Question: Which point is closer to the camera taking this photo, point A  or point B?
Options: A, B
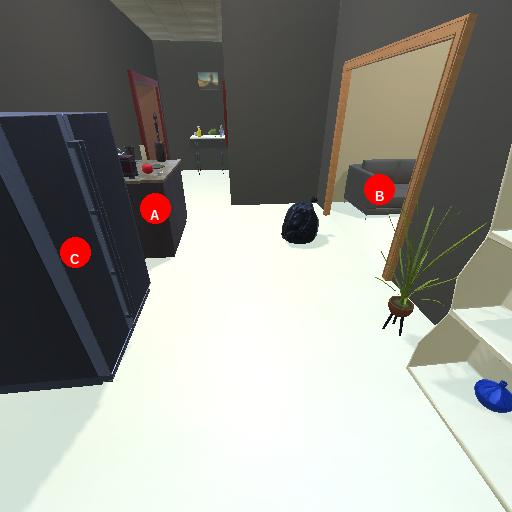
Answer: A